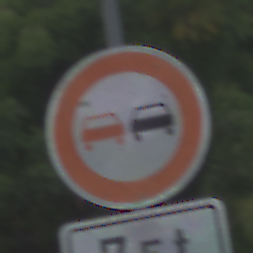
Verkehrszeichen: Ueberholverbot
Zusatzzeichen unten: SonstigeBeschraenkungen4
Umgebung: Outdoor, Suburban
Tageszeit: MorningAfternoon
Wetter: PartlyCloudy
Licht: Natural
Jahreszeit: NotSpecified
Kontrast: LowContrast